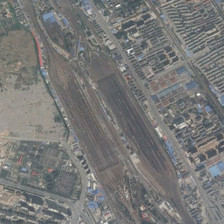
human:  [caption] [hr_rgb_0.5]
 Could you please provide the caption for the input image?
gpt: many green trees and buildings are in two sides of a railway station .

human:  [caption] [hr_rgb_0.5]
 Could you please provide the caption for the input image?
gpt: many green trees and buildings are in two sides of a railway station .

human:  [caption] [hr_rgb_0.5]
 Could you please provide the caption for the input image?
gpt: many green trees and buildings are in two sides of a railway station .

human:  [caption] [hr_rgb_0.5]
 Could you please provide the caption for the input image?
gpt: many green trees and buildings are in two sides of a railway station .

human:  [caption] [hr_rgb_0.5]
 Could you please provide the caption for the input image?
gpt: many green trees and buildings are in two sides of a railway station .